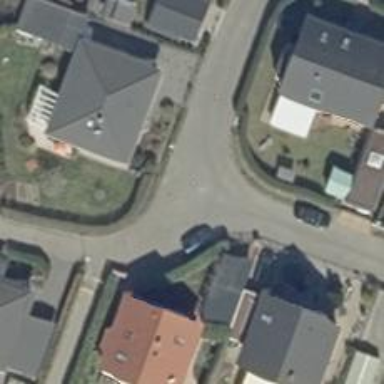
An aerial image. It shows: Living street.